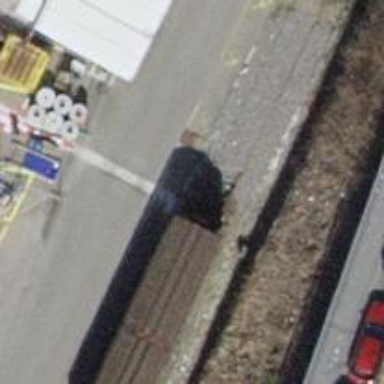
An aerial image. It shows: Railway buffer stop.